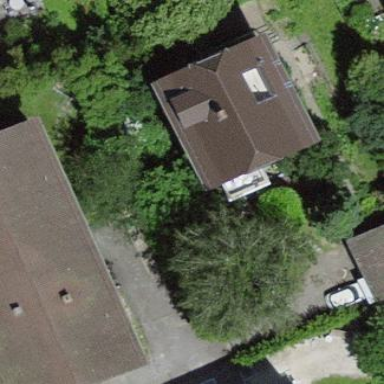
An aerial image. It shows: Building with half-hipped roof.